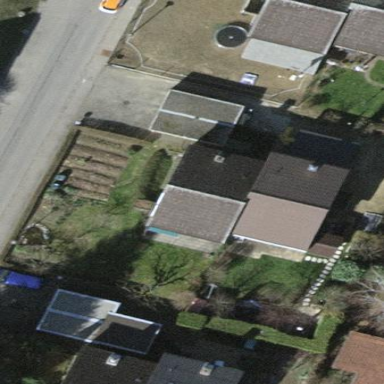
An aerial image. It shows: Detached building.